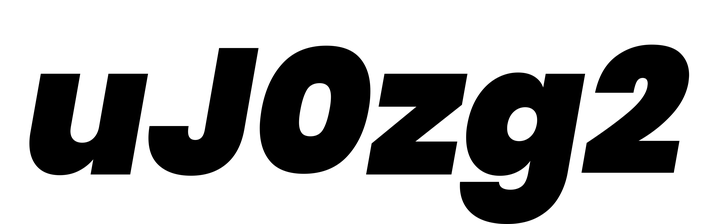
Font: Poppins-BlackItalic